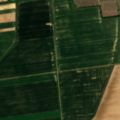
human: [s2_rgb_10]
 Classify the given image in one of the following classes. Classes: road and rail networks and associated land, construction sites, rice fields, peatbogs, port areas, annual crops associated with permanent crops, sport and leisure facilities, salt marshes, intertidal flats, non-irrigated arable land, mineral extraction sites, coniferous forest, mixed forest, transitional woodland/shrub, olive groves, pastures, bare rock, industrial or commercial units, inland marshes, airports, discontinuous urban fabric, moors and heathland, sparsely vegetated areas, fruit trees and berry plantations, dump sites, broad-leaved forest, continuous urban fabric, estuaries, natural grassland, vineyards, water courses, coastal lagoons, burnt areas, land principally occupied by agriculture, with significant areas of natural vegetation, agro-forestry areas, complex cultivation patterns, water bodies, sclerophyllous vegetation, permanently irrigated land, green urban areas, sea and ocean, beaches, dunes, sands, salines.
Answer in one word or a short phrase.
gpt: non-irrigated arable land, mixed forest